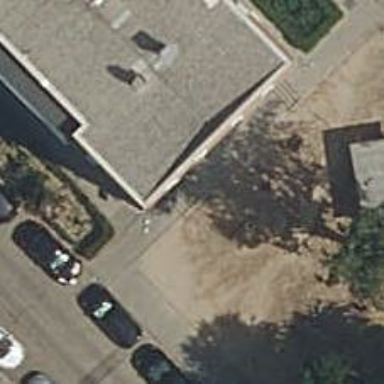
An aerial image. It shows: Sidewalk made of paving stones.